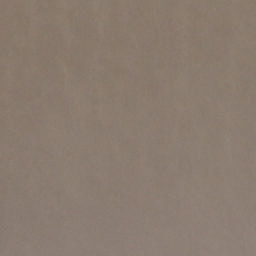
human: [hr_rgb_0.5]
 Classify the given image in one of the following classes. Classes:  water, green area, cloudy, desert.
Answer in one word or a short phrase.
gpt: cloudy